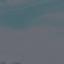
Land use / land cover: SeaLake